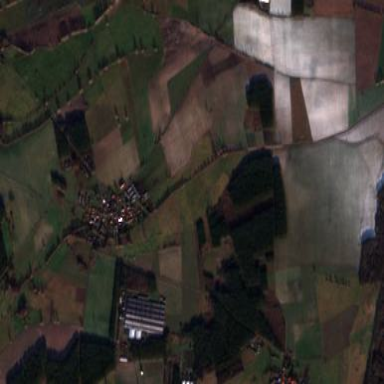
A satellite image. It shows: Picturesque farmland scene.